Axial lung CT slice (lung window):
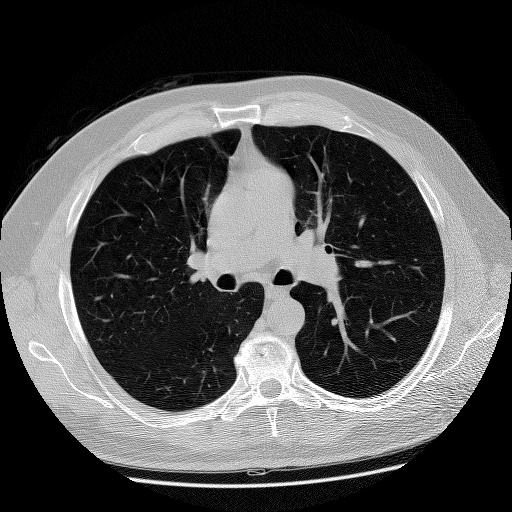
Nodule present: no